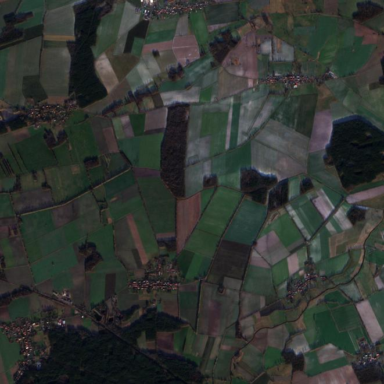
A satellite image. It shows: Picturesque farmland scene.